Interaction volume radius: 10 \u00c5
Interaction volume height: 10 \u00c5
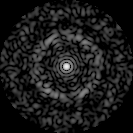
Disorder parameter: 0.8268